Question: I try to make a plot similar to the top three plot of <URL>

I found a partial answer <URL>, however I am unsure how to add the p-values in the scatter-plot.
Any tips?
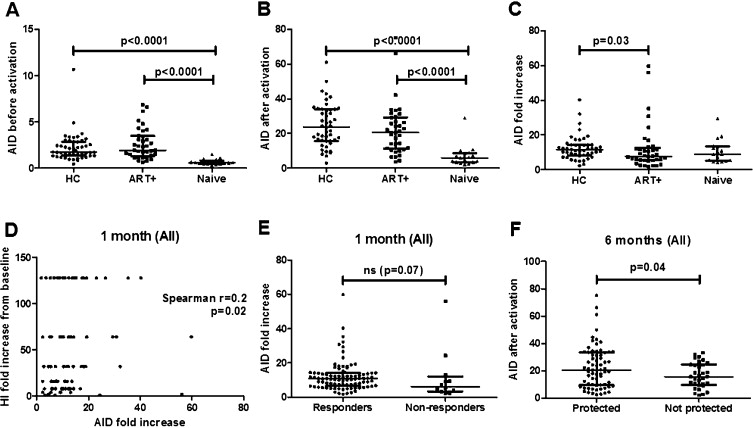
Answer: You've already got a partial answer. If you just want to know how to put p-values on then use 'text'. (looking at graph C).
'''
text(x = 1.5, y = 73, 'p = 0.03')
'''
If you want the p-values and the lines underneath, assuming you also want those caps on the lines, use 'arrows' instead of 'segments'.
'''
arrows(1, 70, 2, length = 2, angle = 90, code = 3)
'''
If you're sticking with solving this in base R that's a great learning exercise and can give you full control over your plot. However, if you just want to get it done I'd suggest the beeswarm package (you're making beeswarm plots).
As an aside, this prompted me to investigate why you get those upward curving lines in beeswarm plots. It's a consequence of the typical algorithm. The line curves upward because the positions are calculated through increasing y-values. If the next y-value is so close that the points would overlap in the y-axis it's plotted at an angle off the x position. Many points close together on Y results in upward curving lines until you get far enough along Y to go back to X. Smaller points should alleviate that. Also, the beeswarm package in R has several optional algorithms that avoid that as well.